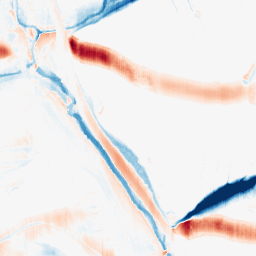
Category: morphological
Decomposition family: morphological_ellipse
Decomposition parameters: operation: average
width: 30
height: 5
Upsampling method: quartic
Upsampling parameters: scale: 4
Upsampling scale: 4